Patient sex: M
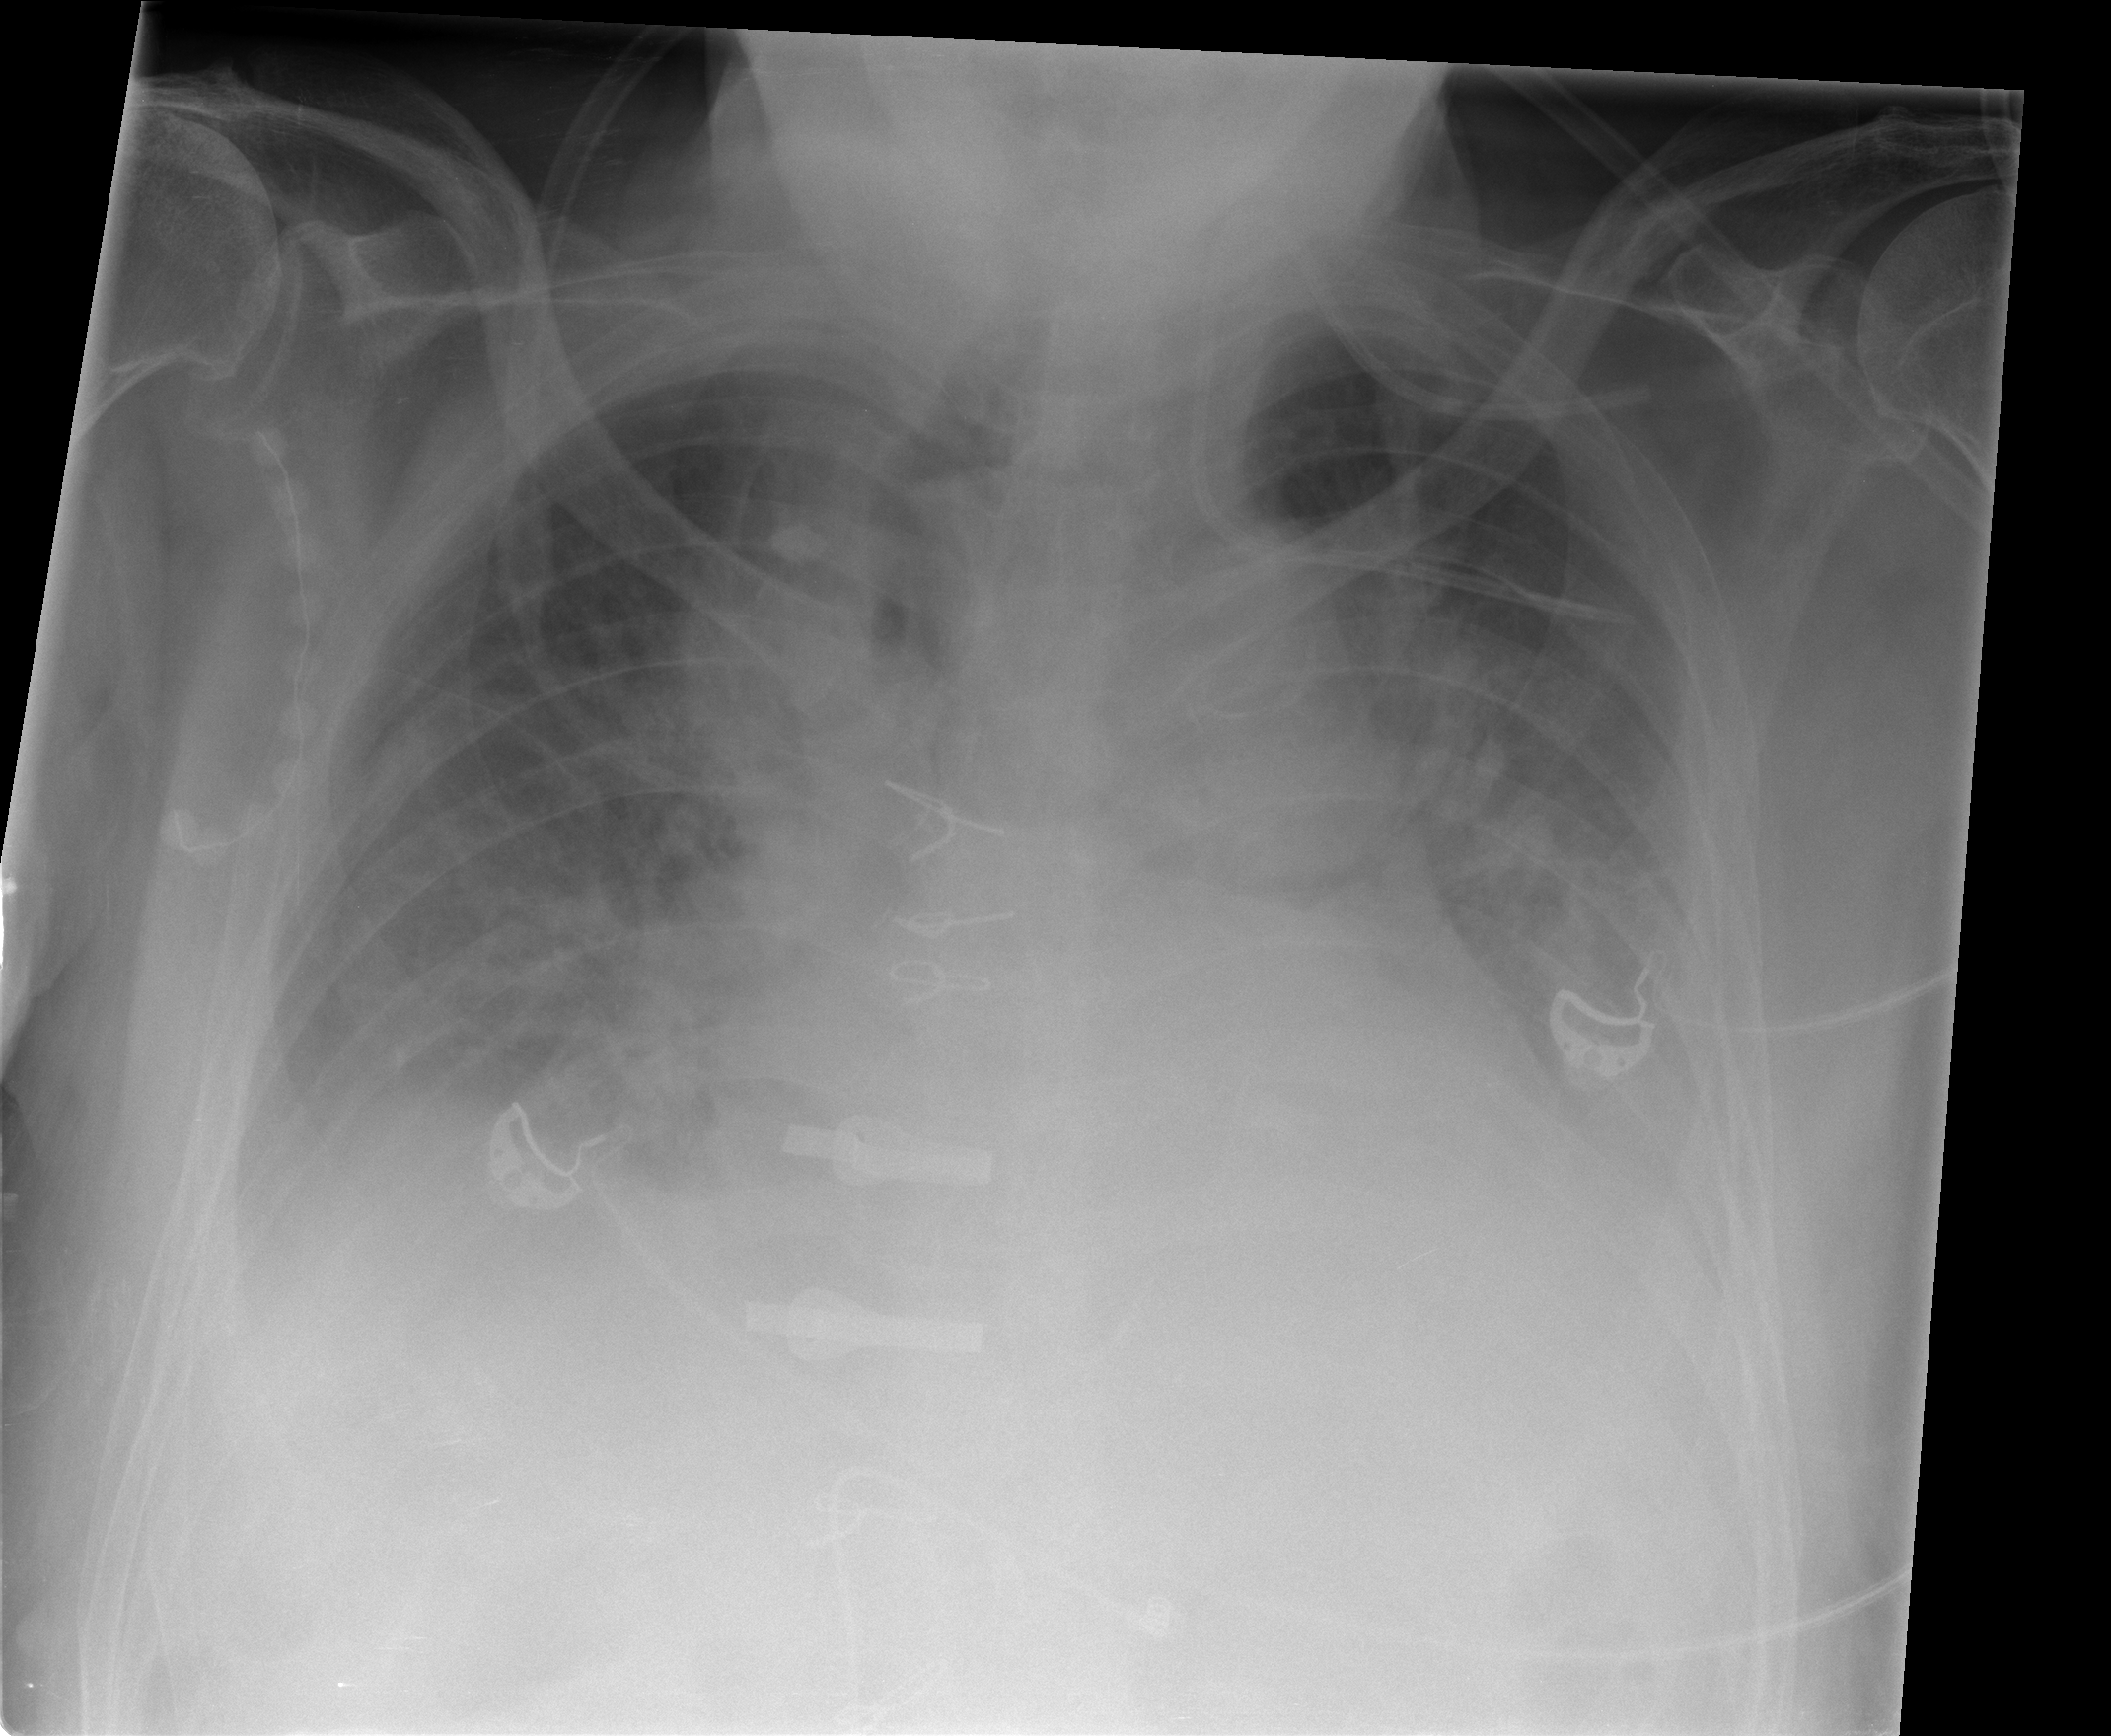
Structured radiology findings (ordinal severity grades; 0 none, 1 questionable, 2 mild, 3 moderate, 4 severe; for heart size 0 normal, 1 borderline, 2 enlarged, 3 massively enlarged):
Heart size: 2
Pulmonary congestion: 0
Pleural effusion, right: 2
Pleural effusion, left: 2
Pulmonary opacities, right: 0
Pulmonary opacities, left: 0
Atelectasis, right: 2
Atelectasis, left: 2